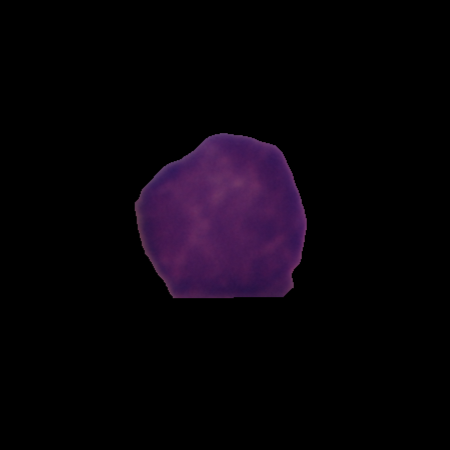
Label: cancer